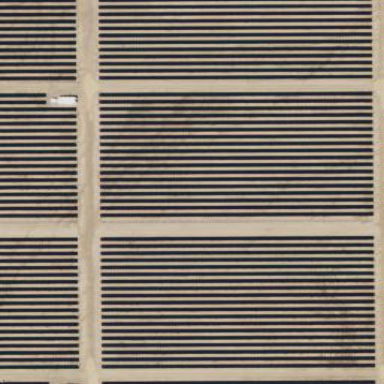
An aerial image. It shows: Solar power generator utilizing photovoltaic panels.